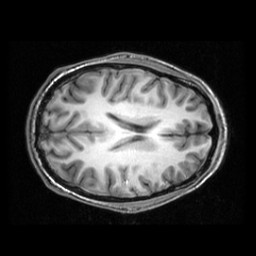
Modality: T1w
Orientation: axial
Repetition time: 0.008948 s
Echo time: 0.001784 s